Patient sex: F
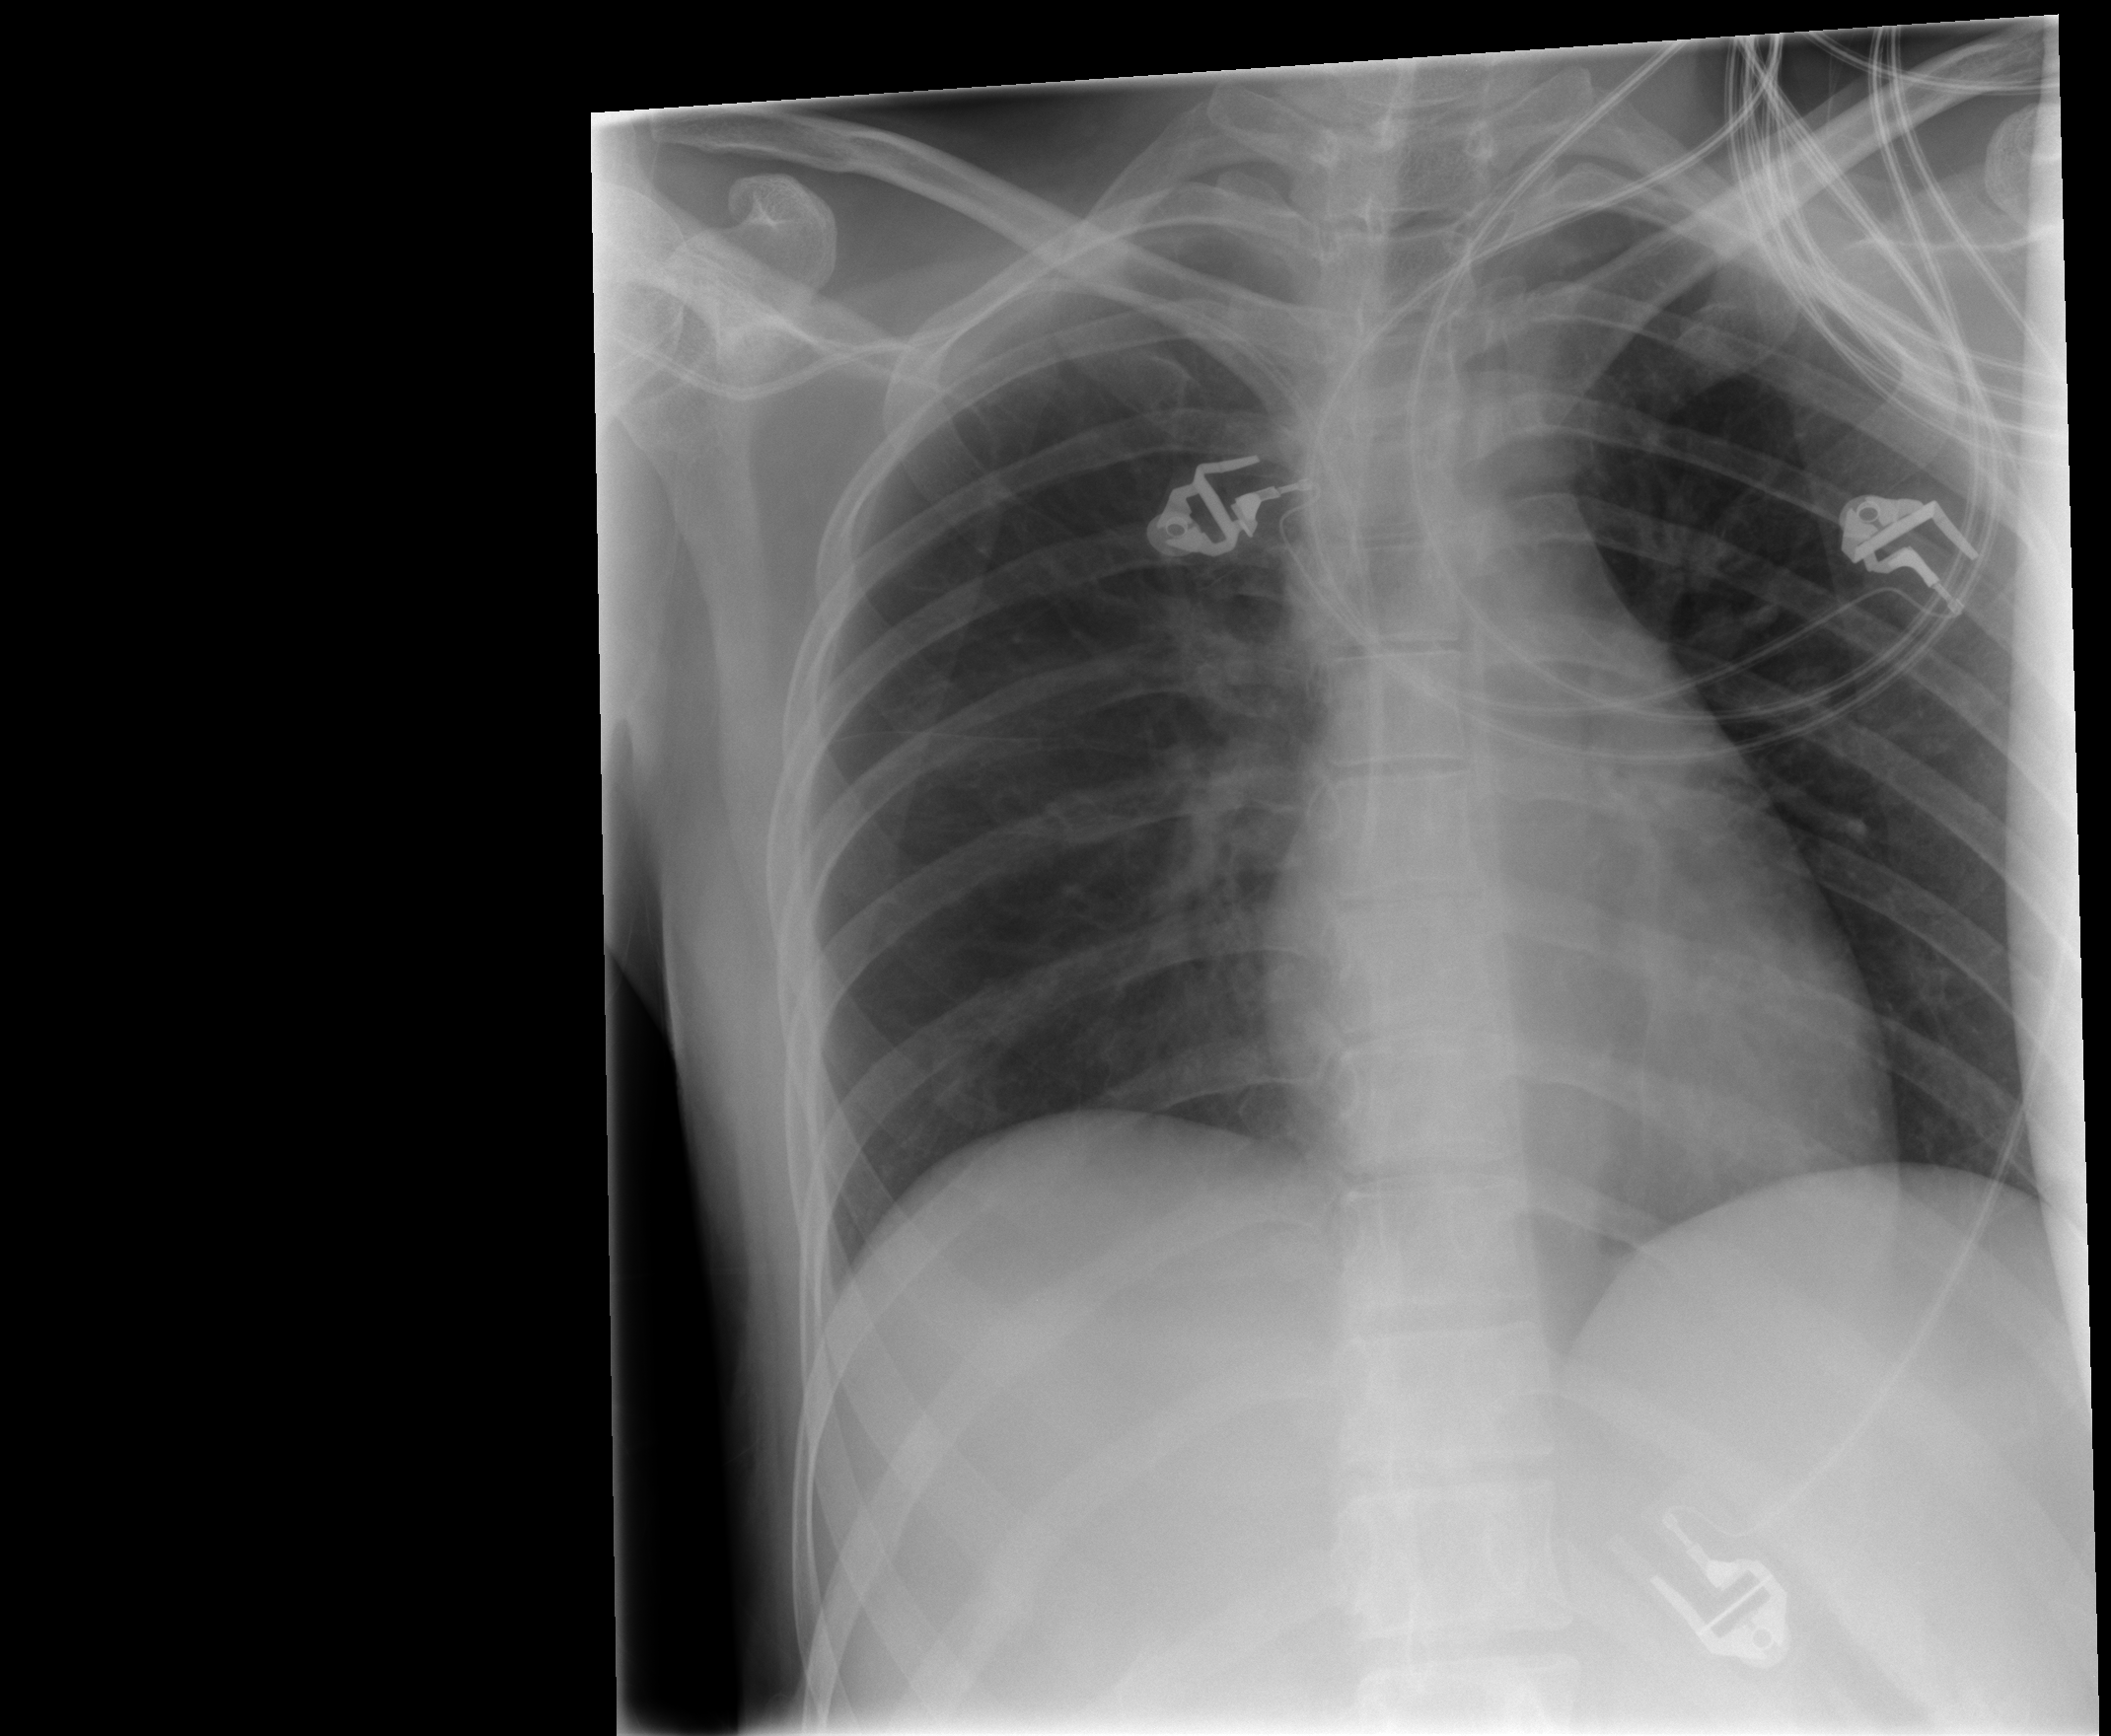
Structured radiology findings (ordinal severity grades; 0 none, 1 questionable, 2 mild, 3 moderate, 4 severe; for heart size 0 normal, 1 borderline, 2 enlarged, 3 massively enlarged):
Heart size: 0
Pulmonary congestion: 0
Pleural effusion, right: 0
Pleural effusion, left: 0
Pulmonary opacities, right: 0
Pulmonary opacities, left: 0
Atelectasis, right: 2
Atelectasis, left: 0